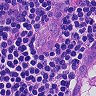
Metastatic tissue present: yes